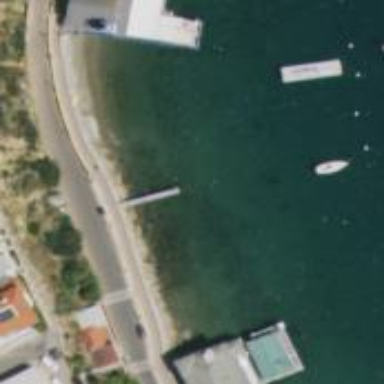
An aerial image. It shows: Man-made pier.